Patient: sex M, age 40
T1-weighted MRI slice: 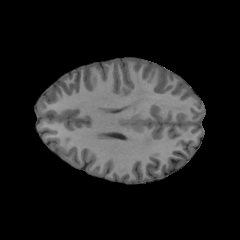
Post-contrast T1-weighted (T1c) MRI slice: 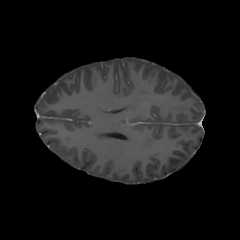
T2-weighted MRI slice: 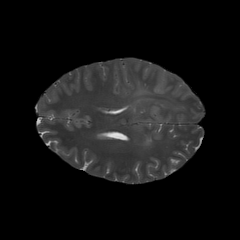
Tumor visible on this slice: no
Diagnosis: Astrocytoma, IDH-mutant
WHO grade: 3